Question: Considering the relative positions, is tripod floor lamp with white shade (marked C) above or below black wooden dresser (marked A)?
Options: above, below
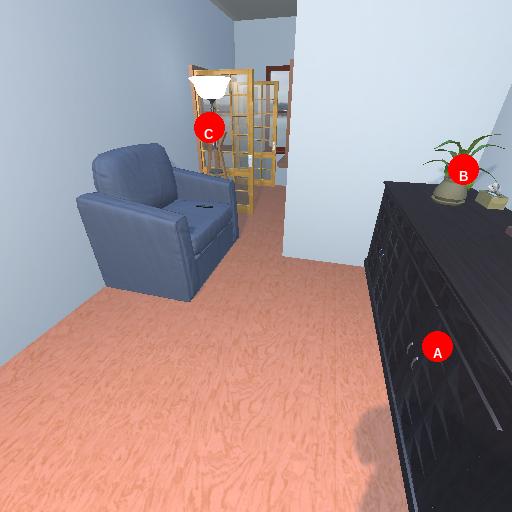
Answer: above